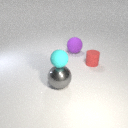
small red rubber cylinder to the right of large purple rubber sphere